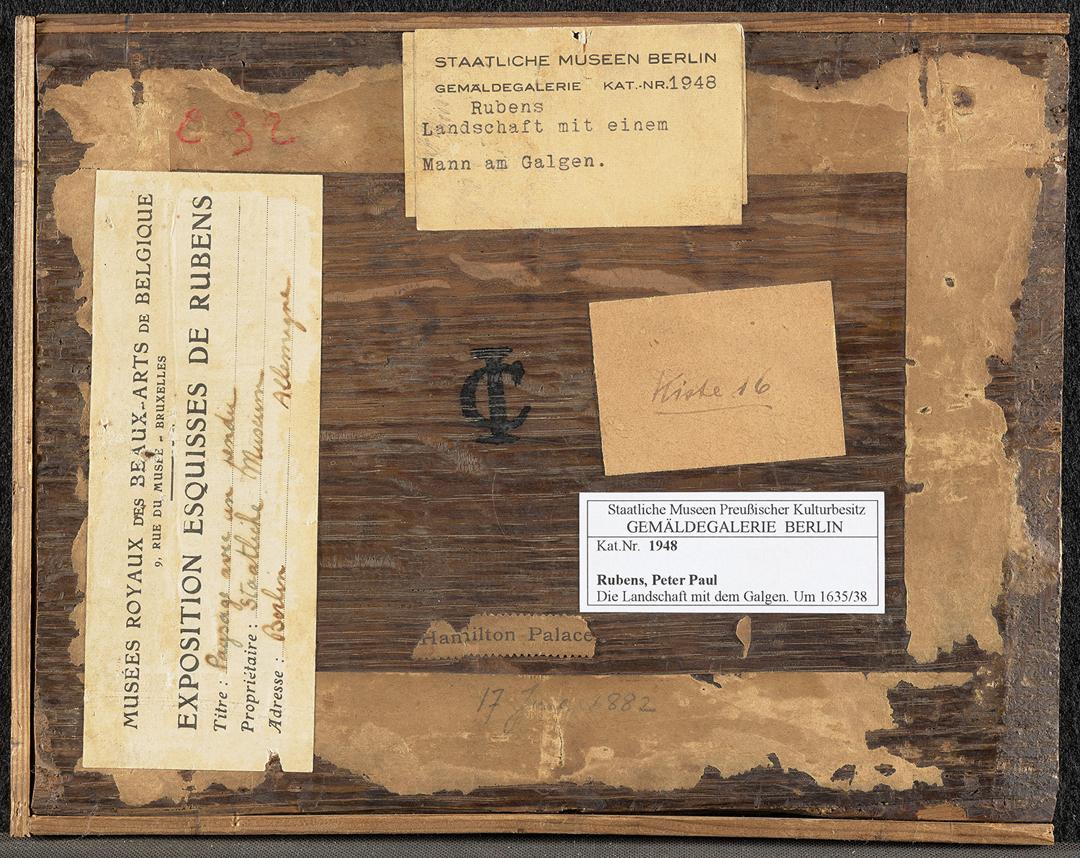
Titel: Die Landschaft mit dem Galgen
Künstler: Peter Paul Rubens
Standort: Berlin
Institution: Gemäldegalerie
Schlagwörter: gemälde, rubens, weiß, landschaft, braun, holz, schwarz, symbol, rot, rahmen, schrift, papier, ausdruck, white, black, datum, zahlen, brown, holzrahmen, jahreszahl, name, schild, berlin, rückseite, initialen, monogramm, buchstaben, bleistift, stempel, wood, peter paul rubens, sammlung, gemäldegalerie, museum, viereck, writing, handschrift, letters, palace, etikett, aufkleber, pencil, abgewetzt, alphabet, schablone, hamilton, brüssel, belgien, monogram, date, kennzeichnung, brussels, numbers, c, 1882, belgium, fading, wooden frame, stickers, belgique, labels, yellowing, provenienzforschung, traces of use, abnutzungsspuren, ausbleichungen, vergelbung, provenienzen, kiste 16, hamilton palace, ausstellungshinweise, staatliche museen berlin, kat nr. 1948, landschaft mit einem mann am galgen, musées royaux des beaux-arts, 17. januar 1882, l 32, printout, provenances, box 16, exhibition notes, cat no. 1948, landscape with a man on the gallows, musée royaux des beaux-arts, 17 january 1882, 1948, preußischer kulturbesitz, aufklener, gemäldegemalerie, rückseite eines bilderrahmens, wxposition esquisses de rubens, staatliche gemäldesammlung preussischer kulturbesitz, rückseite eins gemäldes von rubens, provenienzangaben aus berlin, und brüssel